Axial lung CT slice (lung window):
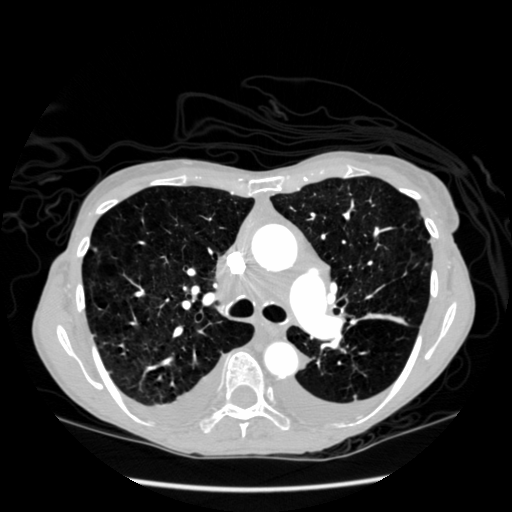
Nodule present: no